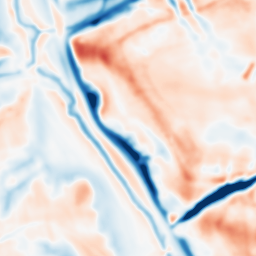
Category: multiscale
Decomposition family: dog
Decomposition parameters: sigma_low: 2
sigma_high: 10
Upsampling method: sinc_hamming
Upsampling parameters: scale: 2
kernel_size: 16
Upsampling scale: 2